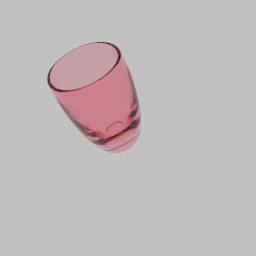
Label: tools